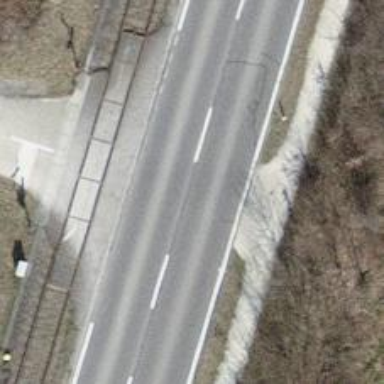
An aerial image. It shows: Unmarked crossing on the road.